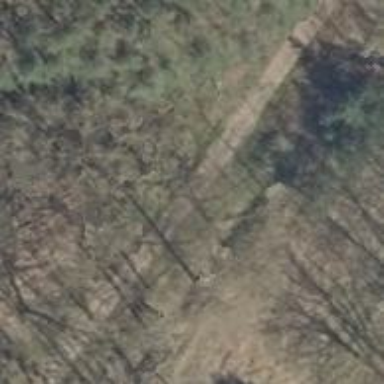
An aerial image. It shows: Ground path.